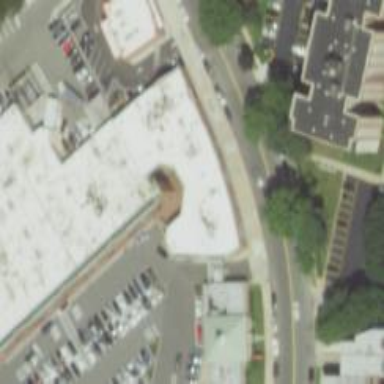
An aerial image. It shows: Retail building.